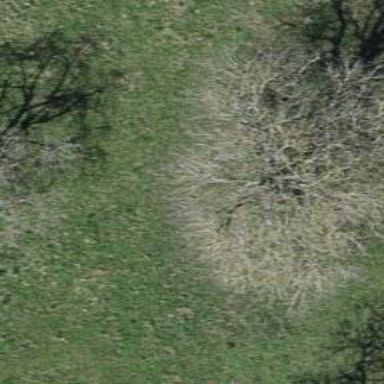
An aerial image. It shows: Beautiful tree in nature.